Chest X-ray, PA view. Patient: 59 years old, sex M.
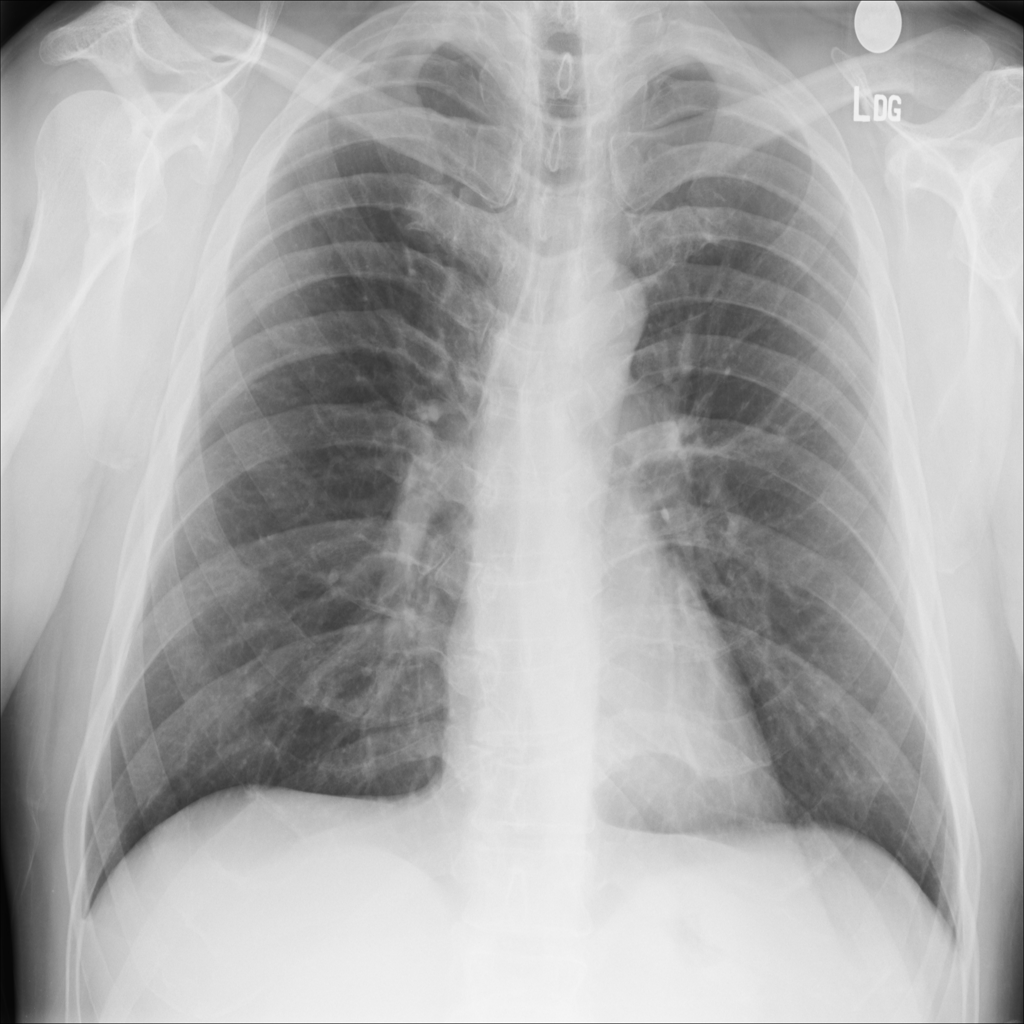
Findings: Infiltration